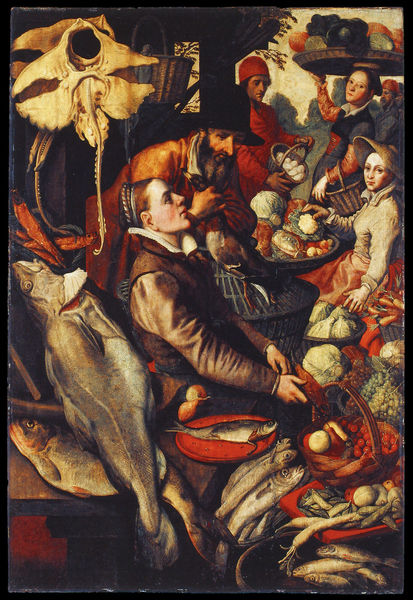
Titel: Marktszene
Künstler: Pieter Aertsen
Institution: Köln, Wallraf-Richartz-Museum
Schlagwörter: gemälde, mann, frauen, frau, hut, hüte, männer, orange, obst, rot, hochformat, bart, tod, holland, händler, handel, blumenkohl, gemüse, kohl, trauben, ente, körbe, markt, ölgemälde, zopf, korb, hauben, fisch, skelett, weintrauben, tomaten, kraut, fische, händlerin, eier, ost, fischmarkt, wochenmarkt, rochen, rübe